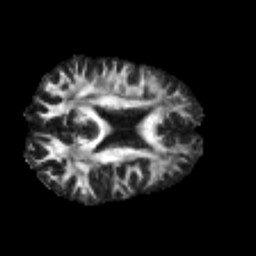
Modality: FA
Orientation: axial
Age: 43
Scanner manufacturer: philips
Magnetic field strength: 3 T
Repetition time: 8.6 s
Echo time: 0.127 s